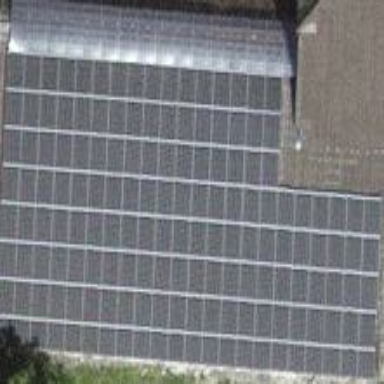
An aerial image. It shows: Solar photovoltaic panel generator.